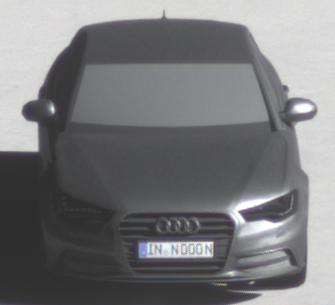
Make: Audi
Model: A6 2.0 TFSI
Detailed model: A6 (C7) Limousine
Model produced from: 2011/10
Model produced until: 2014/09
Doors: 4
Color: gray
Road condition: dry road
Daytime: morning or afternoon
Contrast: high contrast